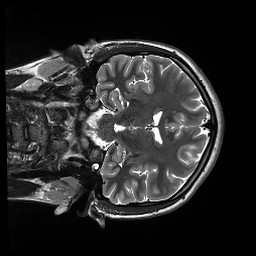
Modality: T2w
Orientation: coronal
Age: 19
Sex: male
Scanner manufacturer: siemens
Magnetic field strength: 3 T
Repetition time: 13.52 s
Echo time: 0.088 s